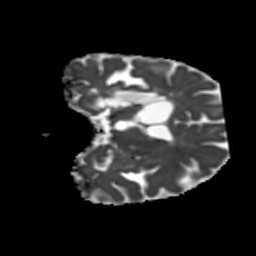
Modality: MD
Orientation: coronal
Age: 75
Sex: female
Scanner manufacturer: siemens
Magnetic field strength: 3 T
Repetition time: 5.25 s
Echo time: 0.08 s